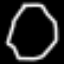
Label: octagon